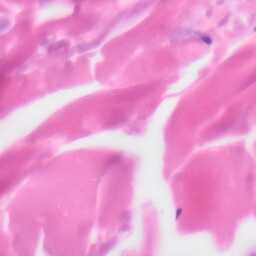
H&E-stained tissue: Skin